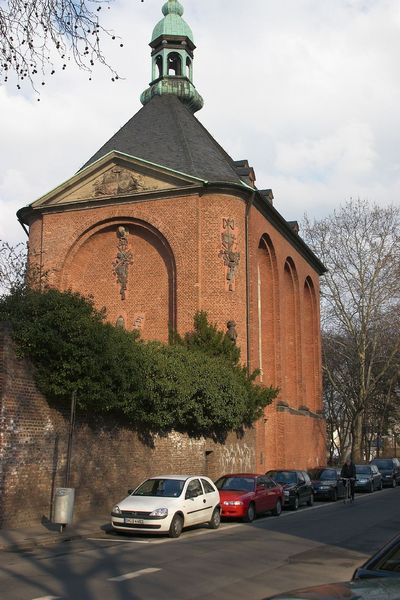
Titel: Elendskirche St. Gregor
Künstler: Balthasar Spaeth
Standort: Köln, An St. Katharinen 5 (EU - D - NRW)
Schlagwörter: baum, himmel, bäume, laterne, strasse, dach, gebäude, rot, steine, büsche, kirche, turm, engel, kübel, bogen, giebel, mauer, ziegel, hecke, backstein, auto, rundbogen, kuppel, fotografie, nische, mauerwerk, friedhof, fahrrad, ziegelsteine, schiefer, christlich, kapelle, wien, unfertig, radfahrer, autos, zeigel, mülleimer, geb, abfalleimer, autp, #fah